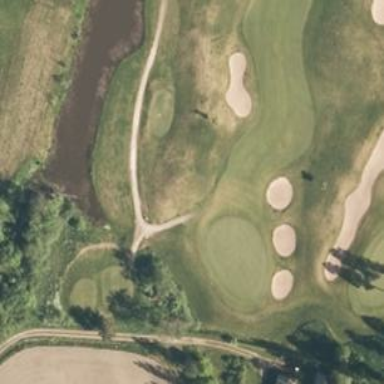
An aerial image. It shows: Path used for both walking and golf.